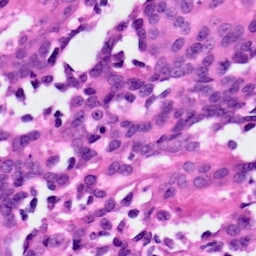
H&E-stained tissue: Ovarian